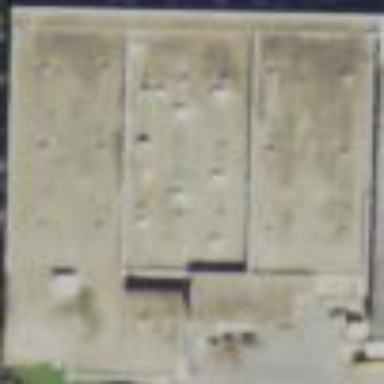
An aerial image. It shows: Mall building.